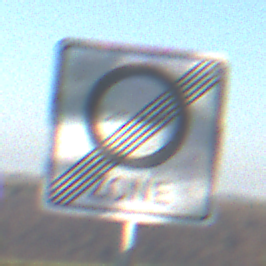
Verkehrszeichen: EndeUmweltzone
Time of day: MorningAfternoon
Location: Outdoor (Nature)
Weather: Clear
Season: Winter
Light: Natural